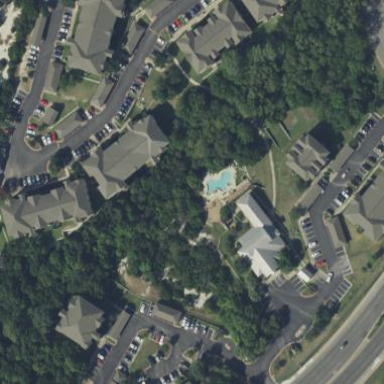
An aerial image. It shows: Residential area with apartments.